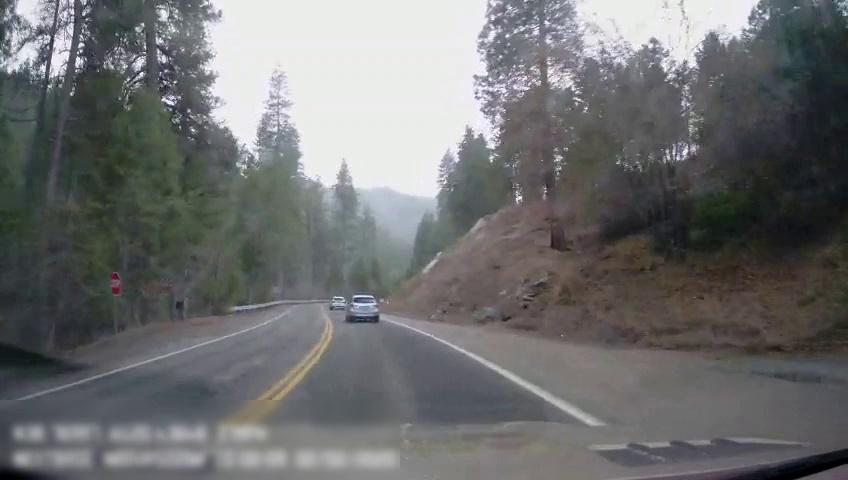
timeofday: Day
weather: Cloudy
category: Drivable Space
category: Vehicles | SUV
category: Vehicles | SUV
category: Lanes | Alternate Lane
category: Lanes | Current Lane
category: Lanes | Opposite Lane
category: Lanes | Opposite Lane
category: Traffic | Signs